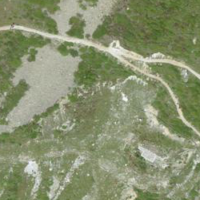
EUNIS habitat code: 26
Species observed at this site:
Vaccinium vitis-idaea